Question: Current situation doesn't allow me to use a computer. And it will be like this for a while. I use Android IDE (AIDE) to program on my phone.
In my code, I used glGetShaderiv() to get the compile status, and noticed the status value is 0. However, there is no indication to suggest the vertex shader code contains an error or something is wrong with loading the GLSL code from a text file.
Below are the codes. Note that I jumbled all the codes together so that the execution of the code is as iterative as possible. Meaning the code doesn't jump around a lot using function calls, for easier debugging.
RenderView class:
'''
package p.e;
import android.opengl.GLSurfaceView;
import javax.microedition.khronos.egl.EGLConfig;
import javax.microedition.khronos.opengles.GL10;
import android.content.Context;
import static android.opengl.GLES20.*;
import android.graphics.Bitmap;
import android.graphics.BitmapFactory;
import android.opengl.GLES20;
import android.opengl.GLUtils;
import android.opengl.Matrix;
public class RenderView extends GLSurfaceView implements GLSurfaceView.Renderer{
private Context context;
private Table table;
private int texture;
private final float[] projectionMatrix=new float[16];
private final float[] modelMatrix=new float[16];
private Shader shader;
public RenderView(Context context){
super(context);
this.context=context;
}
@Override
public void onSurfaceCreated(GL10 p1, EGLConfig p2)
{
// TODO: Implement this method
glClearColor(1f,0f,1f,1f);
this.shader=new Shader(context);
this.table=new Table();
final int[] textureID=new int[1];
glGenTextures(1,textureID,0);
texture=textureID[0];
BitmapFactory.Options options=new BitmapFactory.Options();
options.inScaled=false;
Bitmap bitmap=BitmapFactory.decodeResource(context.getResources(), R.drawable.ic_launcher, options);
glBindTexture(GL_TEXTURE_2D, texture);
glTexParameteri(GL_TEXTURE_2D, GL_TEXTURE_MIN_FILTER, GL_LINEAR_MIPMAP_LINEAR);
glTexParameteri(GL_TEXTURE_2D, GL_TEXTURE_MAG_FILTER,GL_LINEAR);
GLUtils.texImage2D(GL_TEXTURE_2D,0,bitmap,0);
glGenerateMipmap(GL_TEXTURE_2D);
bitmap.recycle();
glBindTexture(GL_TEXTURE_2D,0);
}
@Override
public void onSurfaceChanged(GL10 p1, int width, int height)
{
// TODO: Implement this method
glViewport(0,0,width,height);
perspectiveM(projectionMatrix,45f, (float)width/(float)height,1f,10f);
Matrix.setIdentityM(modelMatrix, 0);
Matrix.translateM(modelMatrix,0,0f,0f,-2.5f);
Matrix.rotateM(modelMatrix,0,-60f,1f,0f,0f);
final float[] temp=new float[16];
Matrix.multiplyMM(temp,0,projectionMatrix,0,modelMatrix,0);
System.arraycopy(temp,0,projectionMatrix,0,temp.length);
}
@Override
public void onDrawFrame(GL10 p1)
{
// TODO: Implement this method
glClear(GL_COLOR_BUFFER_BIT);
glUseProgram(shader.getProgram());
glUniformMatrix4fv(shader.uMatrixLocation, 1, false, projectionMatrix,0);
glActiveTexture(GL_TEXTURE0);
glBindTexture(GL_TEXTURE_2D,texture);
glUniform1i(shader.uTextureUnitLocation,0);
table.getVertexBuffer().position(0);
glVertexAttribPointer(shader.aPositionLocation, 2, GL_FLOAT,false,2*4,table.getVertexBuffer());
//glBindBuffer(GL_ARRAY_BUFFER, table.vertexBufferPointer);
//table.getVertexBuffer().position(0);
glEnableVertexAttribArray(shader.aPositionLocation);
//table.getVertexBuffer().rewind();
table.getVertexBuffer().position(0);
//table.getTexBuffer().position(0);
//glBindBuffer(GL_ARRAY_BUFFER, table.texBufferPointer);
table.getTexBuffer().position(0);
glVertexAttribPointer(shader.aTexPositionLocaton,2,GL_FLOAT,false,2*4,table.getTexBuffer());
glEnableVertexAttribArray(shader.aTexPositionLocaton);
//table.getTexBuffer().rewind();
table.getTexBuffer().position(0);
glDrawArrays(GL_TRIANGLE_FAN,0,4);
//glDisableVertexAttribArray(shader.aPositionLocation);
//glDisableVertexAttribArray(shader.aTexPositionLocaton);
}
public static void perspectiveM(float[] m, float yFovInDegrees, float aspect, float n, float f) {
final float angleInRadians = (float) (yFovInDegrees * Math.PI / 180.0);
final float a = (float) (1.0 / Math.tan(angleInRadians / 2.0));
m[0] = a / aspect;
m[1] = 0f;
m[2] = 0f;
m[3] = 0f;
m[4] = 0f;
m[5] = a;
m[6] = 0f;
m[7] = 0f;
m[8] = 0f;
m[9] = 0f;
m[10] = -((f + n) / (f - n));
m[11] = -1f;
m[12] = 0f;
m[13] = 0f;
m[14] = -((2f * f * n) / (f - n));
m[15] = 0f;
}
'''
}
'
Table class:
'''
package p.e;
import java.nio.*;
import static android.opengl.GLES20.*;
public class Table
{
private FloatBuffer vertexBuffer;
private FloatBuffer texBuffer;
public int vertexBufferPointer;
public int texBufferPointer;
private final float[] vertexData={
-0.5f,-0.5f,
0.5f,-0.5f,
0.5f,0.5f,
-0.5f,0.5f
};
private final float[] texData={
0f,1f,
1f,1f,
1f,0f,
0f,0f
};
public Table(){
int[] bufferPointer=new int[1];
glGenBuffers(1,bufferPointer,0);
vertexBuffer=ByteBuffer.allocateDirect(vertexData.length*4).order(ByteOrder.nativeOrder()).asFloatBuffer();
vertexBuffer.put(vertexData);
vertexBuffer.flip();
glBindBuffer(GL_ARRAY_BUFFER, bufferPointer[0]);
glBufferData(GL_ARRAY_BUFFER, vertexData.length*4, vertexBuffer, GL_STATIC_DRAW);
vertexBufferPointer=bufferPointer[0];
texBuffer=ByteBuffer.allocateDirect(texData.length*4).order(ByteOrder.nativeOrder()).asFloatBuffer();
texBuffer.put(texData);
texBuffer.flip();
glGenBuffers(1, bufferPointer,0);
glBindBuffer(GL_ARRAY_BUFFER,bufferPointer[0]);
glBufferData(GL_ARRAY_BUFFER,texData.length*4, texBuffer, GL_STATIC_DRAW);
}
public FloatBuffer getVertexBuffer(){
return vertexBuffer;
}
public FloatBuffer getTexBuffer(){
return texBuffer;
}
}
'''
Shader class:
'''
package p.e;
import java.io.*;
import android.content.Context;
import static android.opengl.GLES20.*;
import java.nio.FloatBuffer;
import java.nio.IntBuffer;
import java.nio.ByteBuffer;
import android.util.Log;
import java.nio.ByteOrder;
public class Shader
{
private int program;
private final String U_MATRIX="u_matrix";
private final String U_TEXTUREUNIT="u_texUnit";
private final String A_POSITION="a_position";
private final String A_TEXCOORDS="a_texPos";
public int uMatrixLocation;
public int uTextureUnitLocation;
public int aPositionLocation;
public int aTexPositionLocaton;
public Shader(Context context){
int vertex=glCreateShader(GL_VERTEX_SHADER);
IntBuffer intBuf=ByteBuffer.allocateDirect(4).order(ByteOrder.nativeOrder()).asIntBuffer();
Log.wtf("Code",Shader.loadString(context,R.raw.tex_vert));
glShaderSource(vertex,Shader.loadString(context,R.raw.tex_vert));
glCompileShader(vertex);
//check
int status;
glGetShaderiv(vertex, GL_COMPILE_STATUS, intBuf);
status=intBuf.get(0);
if(status==0){
glGetShaderiv(vertex,GL_INFO_LOG_LENGTH,intBuf);
status=intBuf.get(0);
if (status>1){
Log.i("Shader","Vertex Shader: "+glGetShaderInfoLog(vertex));
}
glDeleteShader(vertex);
Log.w("Shader","Vertex Shader error.");
return;
}
//check end
int fragment=glCreateShader(GL_FRAGMENT_SHADER);
Log.wtf("Code",Shader.loadString(context,R.raw.tex_frag));
glShaderSource(fragment, Shader.loadString(context,R.raw.tex_frag));
glCompileShader(fragment);
//check
glGetShaderiv(fragment, GL_COMPILE_STATUS, intBuf);
status=intBuf.get(0);
Log.i("Shader","Fragment Shader: "+glGetShaderInfoLog(fragment));
if(status==0){
glDeleteShader(fragment);
Log.w("Shader","Fragment Shader error.");
return;
}
//check end
program=glCreateProgram();
//check
Log.i("Shader","Program: "+glGetProgramInfoLog(program));
if(program==0){
Log.w("Shader","Program not created.");
return;
}
//check end
glAttachShader(program,vertex);
glAttachShader(program,fragment);
glLinkProgram(program);
//check
glValidateProgram(program);
glGetProgramiv(program, GL_LINK_STATUS, intBuf);
status=intBuf.get(0);
if(status==0){
glDeleteProgram(program);
Log.w("Shader","Program unable to link.");
return;
}
//check end
//check
glGetProgramiv(program, GL_VALIDATE_STATUS, intBuf);
status=intBuf.get(0);
Log.i("Shader","Program validation: "+glGetProgramInfoLog(program));
if(status==0){
glDeleteProgram(program);
Log.w("Shader","Program validation failed.");
return;
}
//check end
uMatrixLocation=glGetUniformLocation(program,U_MATRIX);
uTextureUnitLocation=glGetUniformLocation(program,U_TEXTUREUNIT);
aPositionLocation=glGetAttribLocation(program,A_POSITION);
aTexPositionLocaton=glGetAttribLocation(program,A_TEXCOORDS);
}
public void setVertexAttributePointer(int location, int offset, int componentCount, int type, boolean isTranspose, int stride, FloatBuffer buffer){
buffer.position(offset);
glVertexAttribPointer(location, componentCount,type,isTranspose,stride,buffer);
glEnableVertexAttribArray(location);
buffer.rewind();
}
public void setup(FloatBuffer vertexBuffer, FloatBuffer texBuffer){
vertexBuffer.position(0);
glVertexAttribPointer(aPositionLocation, 2, GL_FLOAT,false,0,vertexBuffer);
glEnableVertexAttribArray(aPositionLocation);
vertexBuffer.rewind();
texBuffer.position(0);
glVertexAttribPointer(aTexPositionLocaton,2,GL_FLOAT,false,0,texBuffer);
glEnableVertexAttribArray(aTexPositionLocaton);
texBuffer.rewind();
}
public int getProgram(){
return program;
}
public void bind(int texture, float[] matrix){
glUniformMatrix4fv(uMatrixLocation, 1, false, matrix,0);
glActiveTexture(GL_TEXTURE0);
glBindTexture(GL_TEXTURE_2D,texture);
glUniform1i(uTextureUnitLocation,0);
}
private static String loadString(Context context, int resourceID){
StringBuilder builder=new StringBuilder();
try{
BufferedReader reader=new BufferedReader(new InputStreamReader(context.getResources().openRawResource(resourceID)));
String line;
while((line=reader.readLine())!=null){
builder.append(line);
builder.append('
');
}
}
catch(Exception e){
}
return builder.toString();
}
}
'''
Below are the shader source codes.
Vertex Shader:
'''
uniform mat4 u_matrix;
attribute vec4 a_position;
attribute vec2 a_texPos;
varying vec2 v_texPos;
void main{
v_texPos=a_texPos;
gl_Position=u_matrix*a_position;
}
'''
Fragment Shader:
'''
precision mediump float;
uniform sampler2D u_texUnit;
varying vec2 v_texPos;
void main(){
gl_FragColor=texture2D(u_texUnit,v_texPos);
}
'''
I will post a screenshot of Logcat displaying nothing but the phrase "Vertex shader error" debug message. The GL_INVALID_OPERATION is caused by the vertex shader status being 0, was deleted and returned back to the onSurfaceCreated(), and not being able to point to the matrix location, as the vertex shader is nonexistent at that point in time.

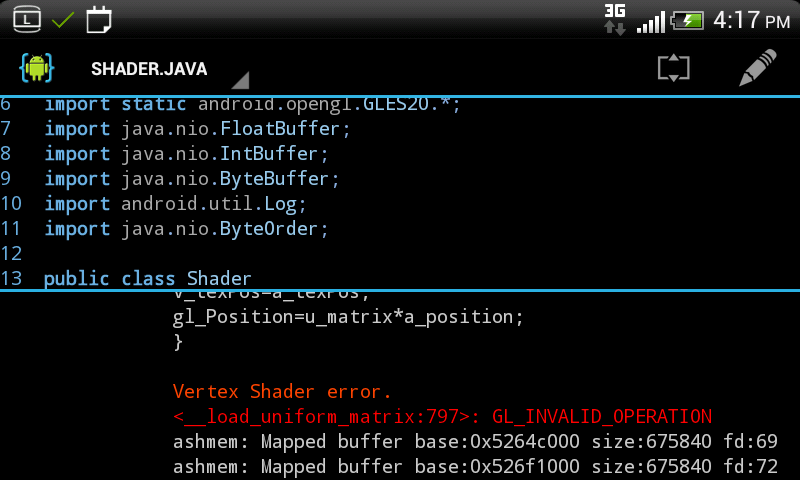
Answer: I think it's just a simple typo. The vertex shader is missing () after main:
'''
void main{
'''
needs to be:
'''
void main(){
'''